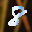
Label: 8